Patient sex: F
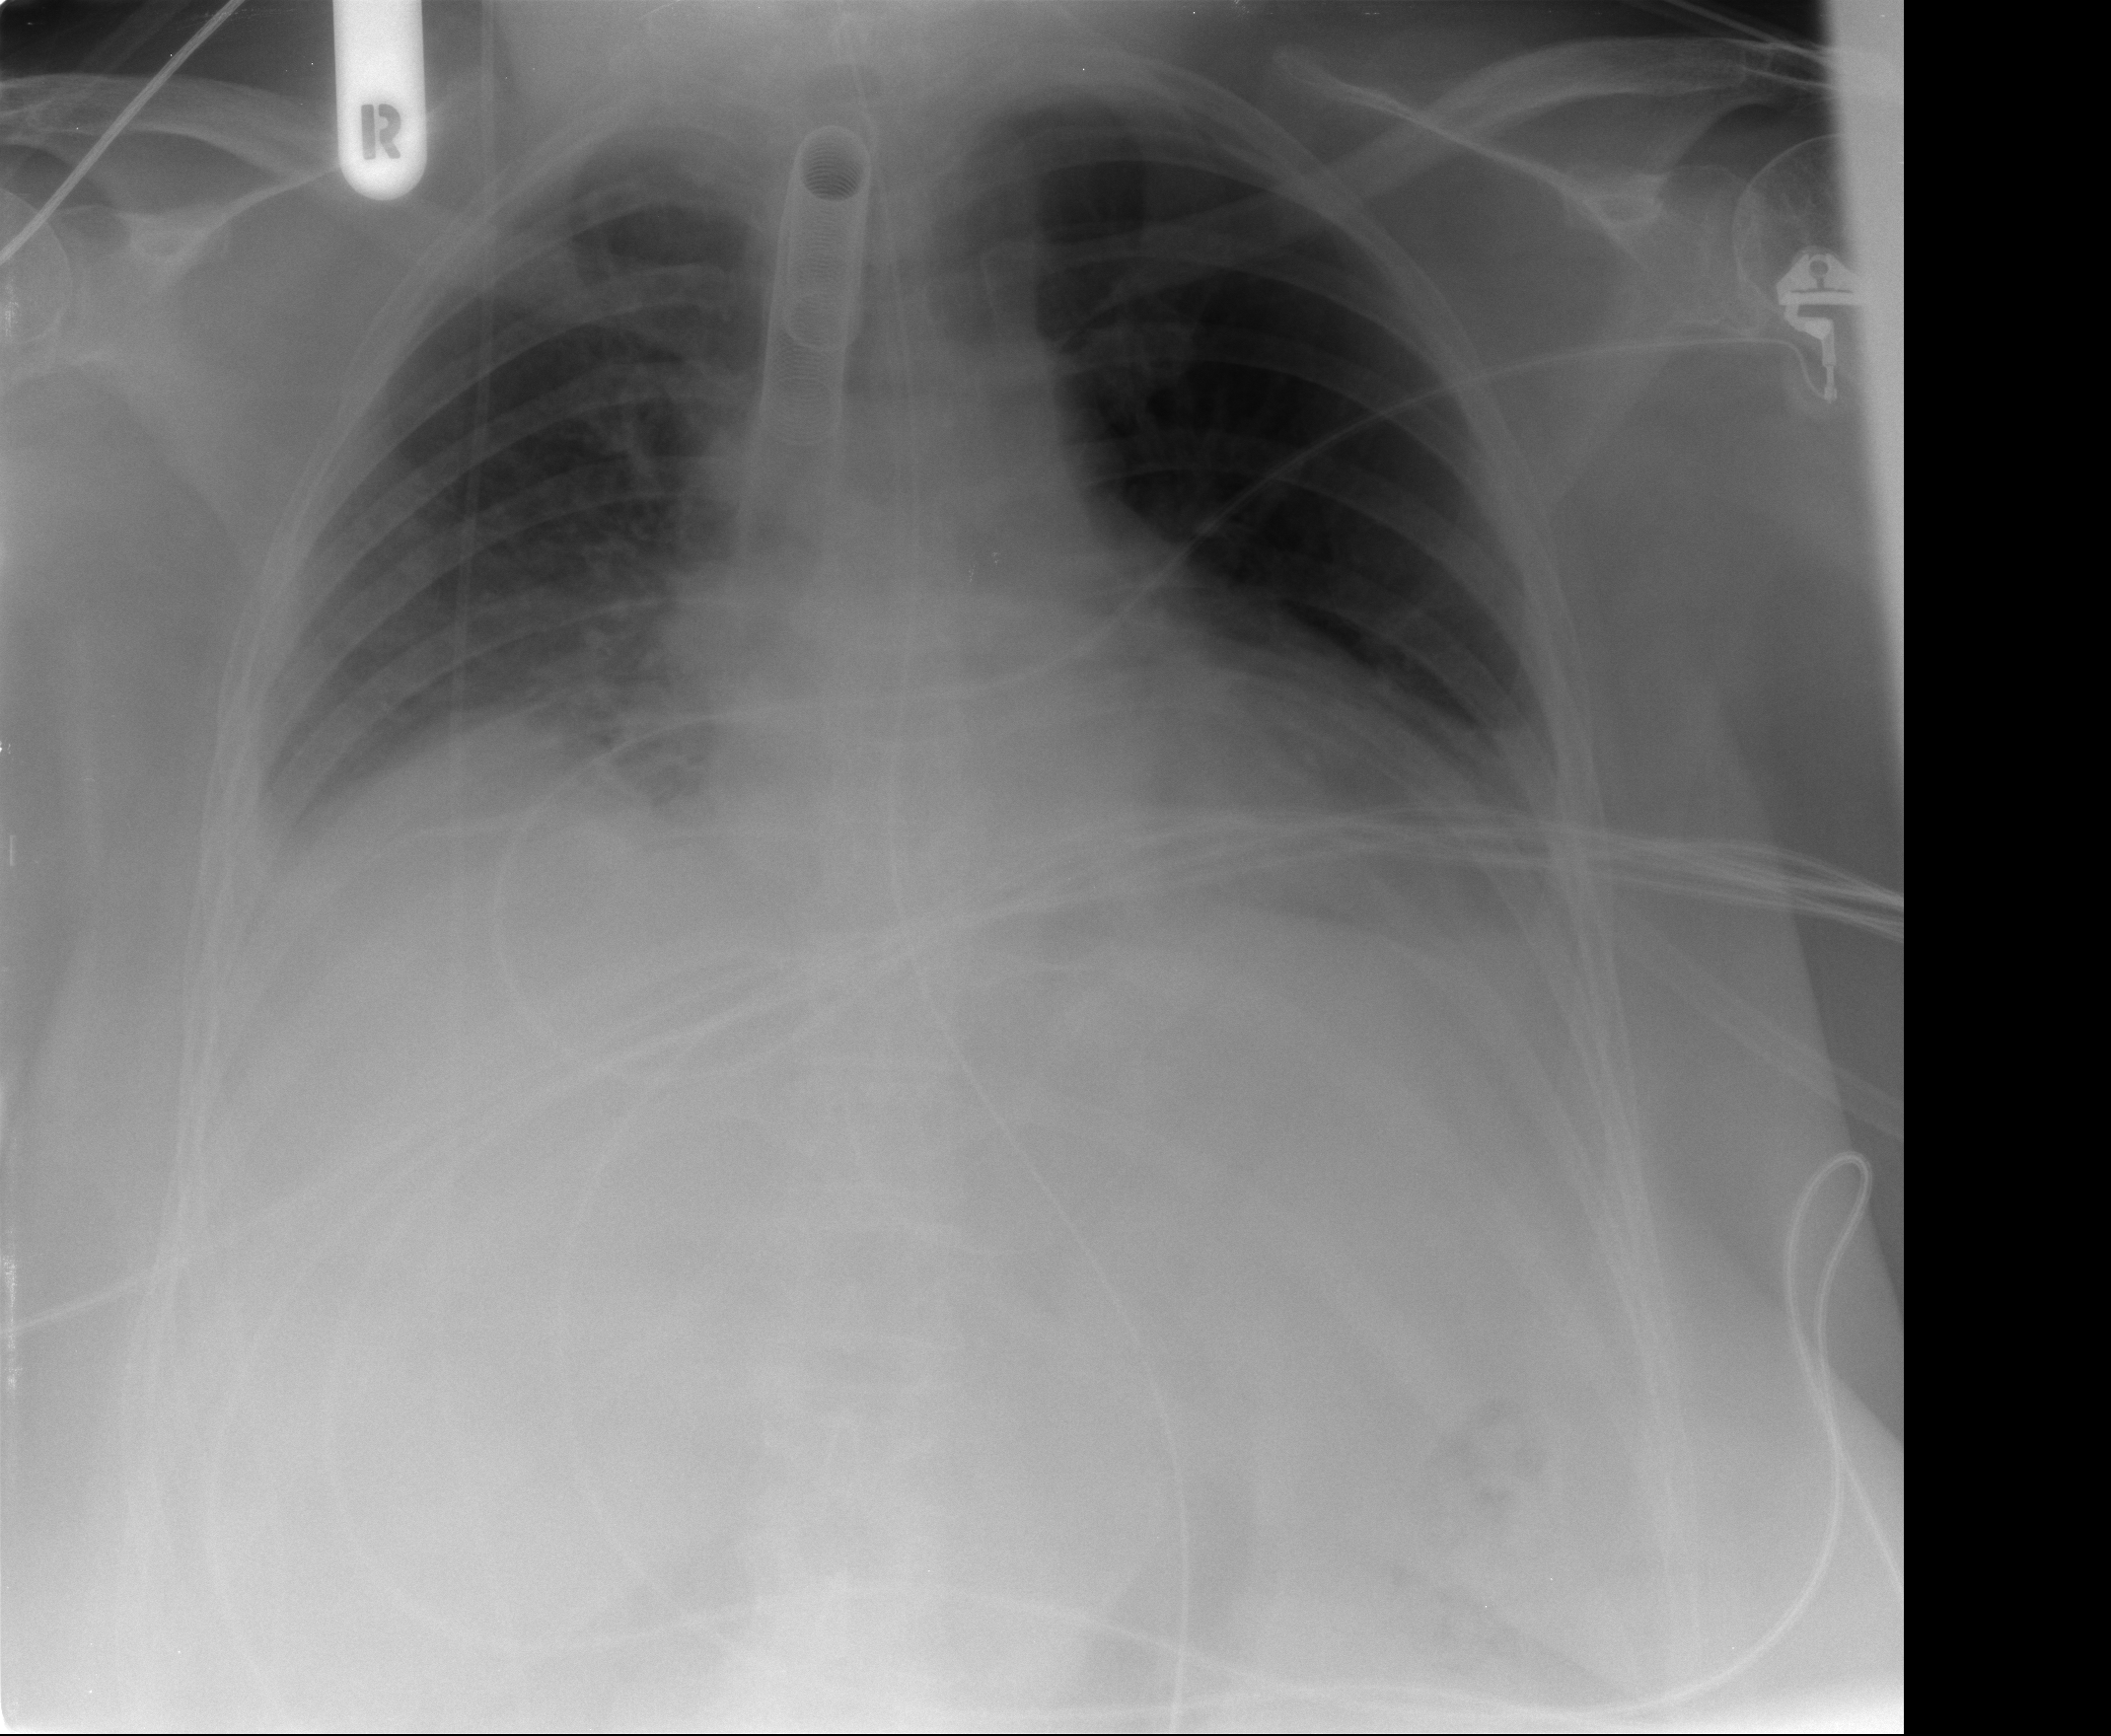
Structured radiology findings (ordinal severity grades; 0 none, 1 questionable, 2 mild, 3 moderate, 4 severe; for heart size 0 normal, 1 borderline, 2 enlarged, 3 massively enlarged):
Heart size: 1
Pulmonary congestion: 2
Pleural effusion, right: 1
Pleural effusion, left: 2
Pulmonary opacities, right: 2
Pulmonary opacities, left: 0
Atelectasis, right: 2
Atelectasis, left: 2